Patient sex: F
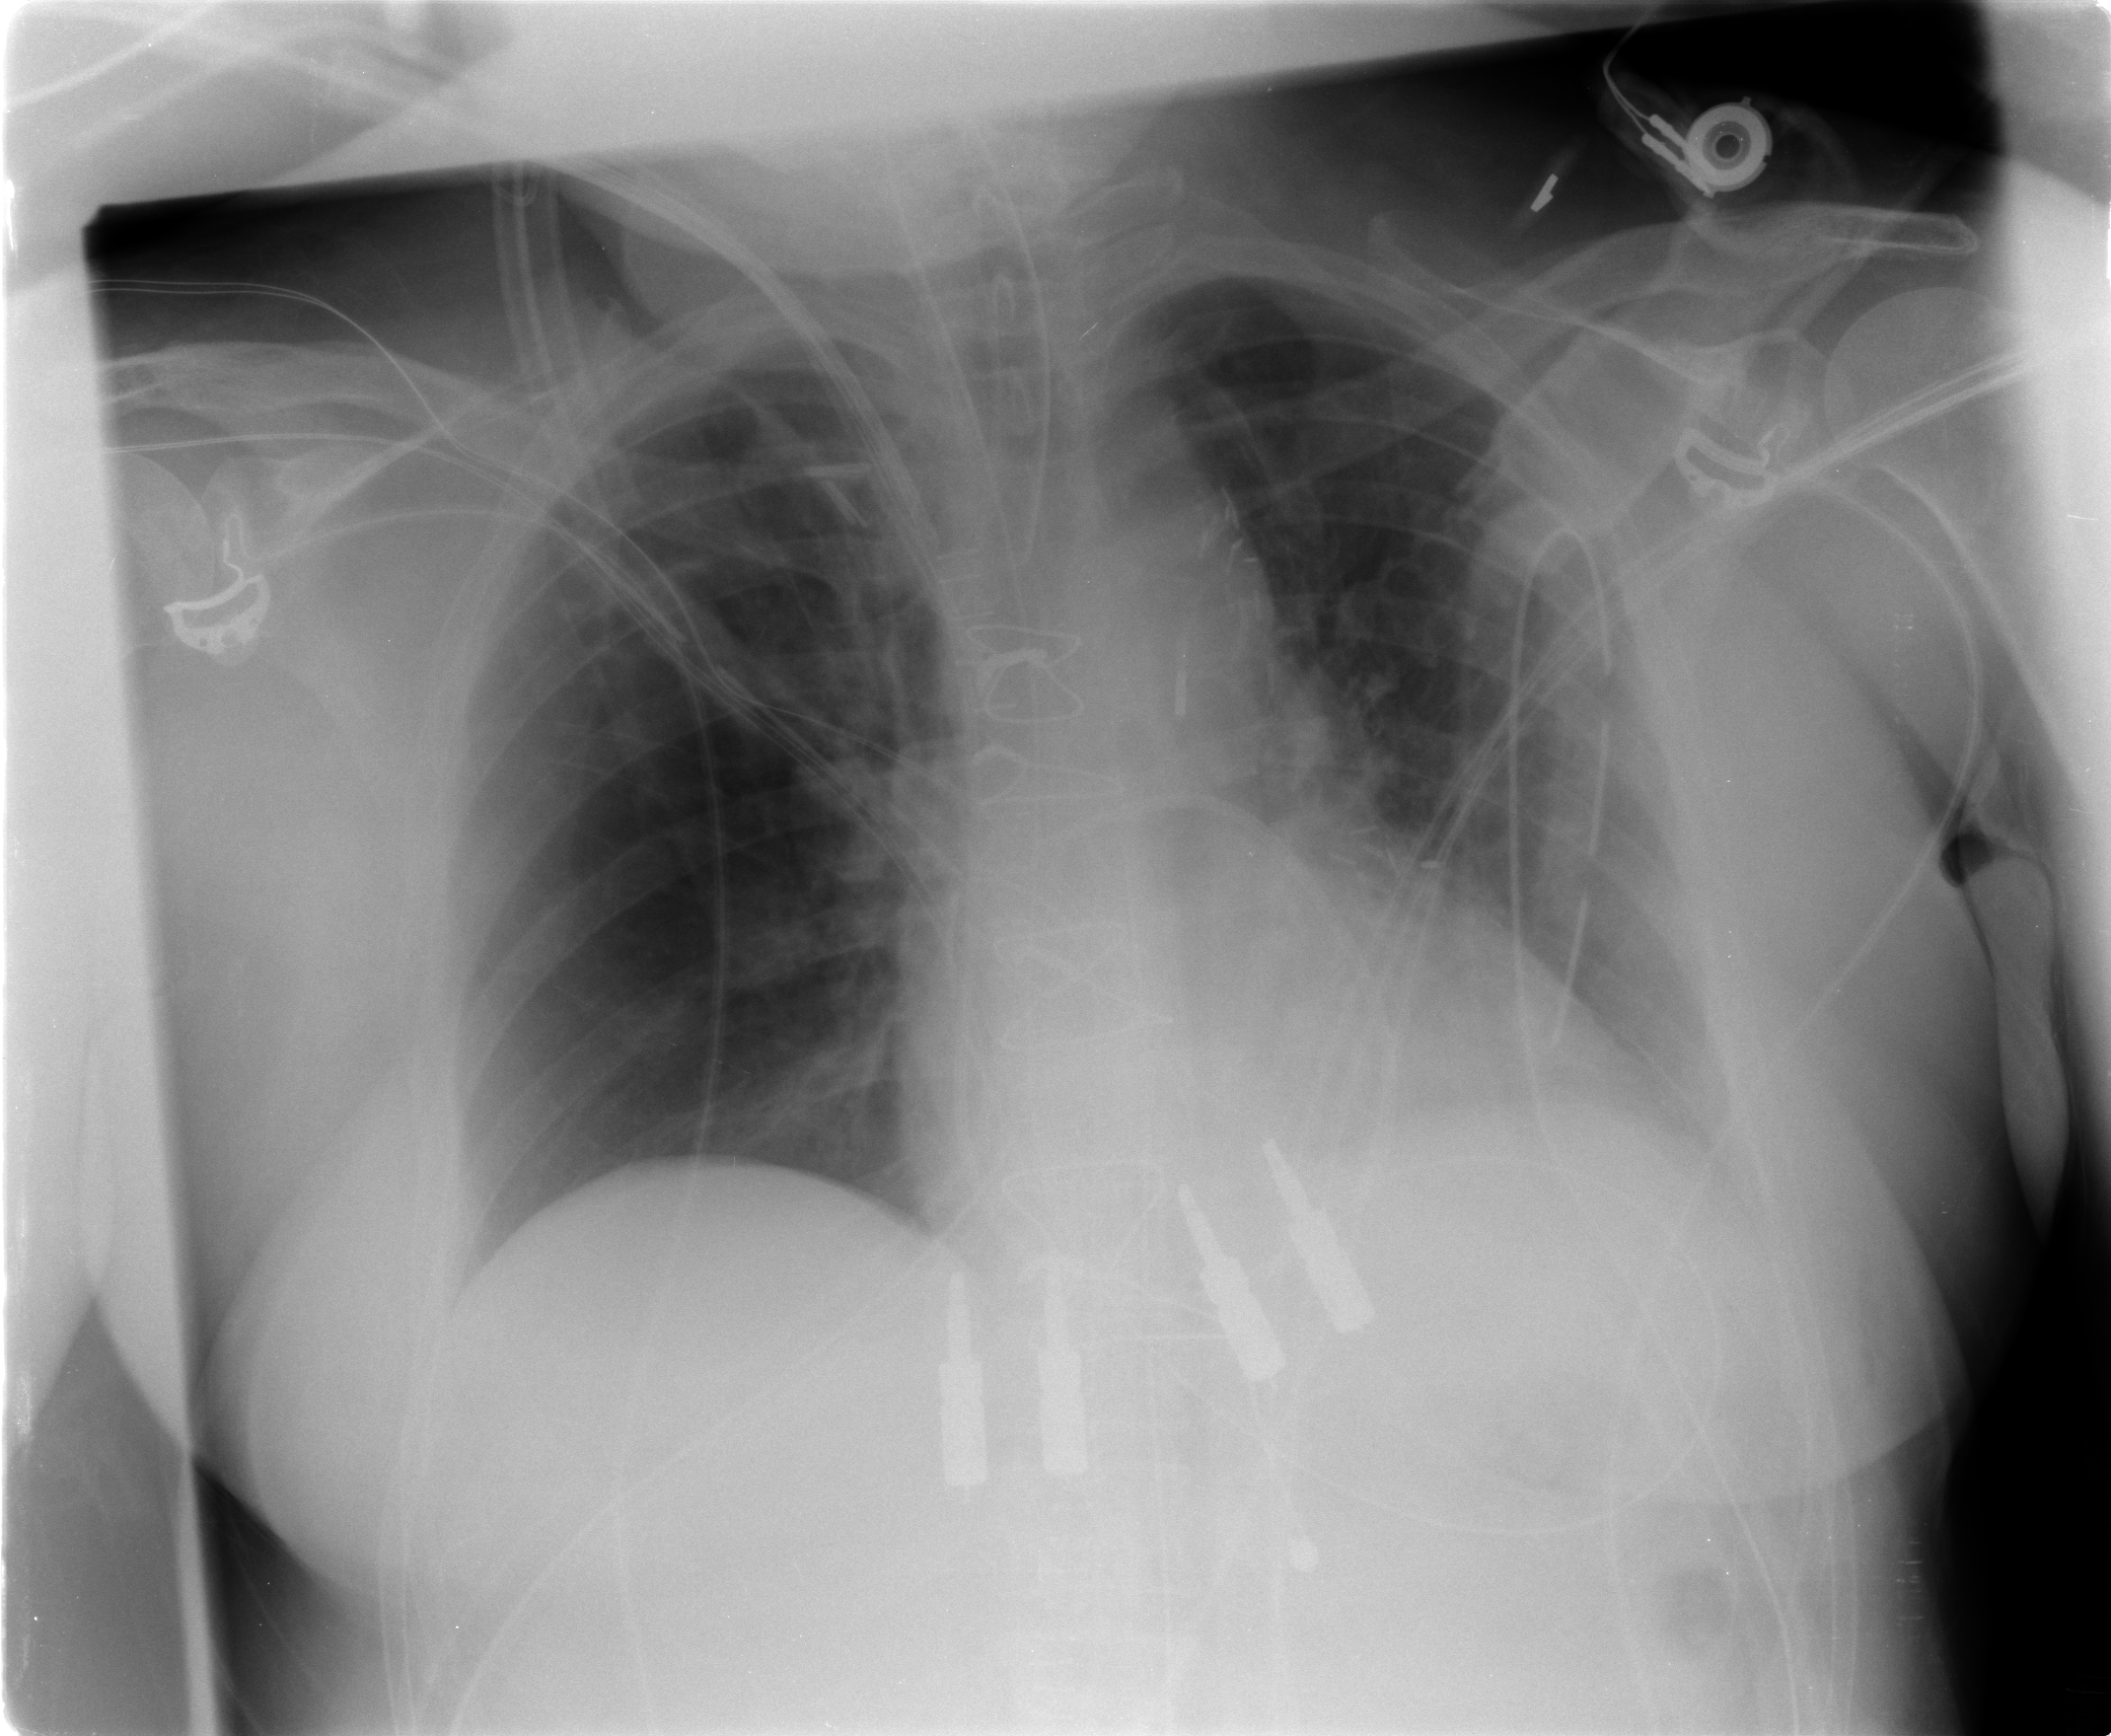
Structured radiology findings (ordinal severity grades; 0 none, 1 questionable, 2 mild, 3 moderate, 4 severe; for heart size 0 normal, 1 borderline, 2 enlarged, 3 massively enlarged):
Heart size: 1
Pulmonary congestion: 0
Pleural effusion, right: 0
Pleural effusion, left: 2
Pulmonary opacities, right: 0
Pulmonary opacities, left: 0
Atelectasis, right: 0
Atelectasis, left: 2